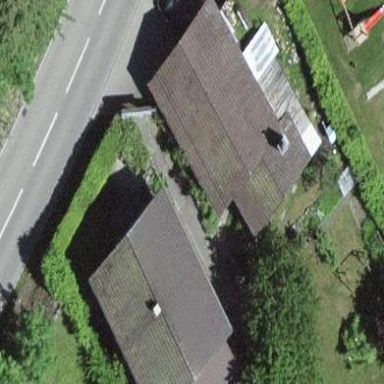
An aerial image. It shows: Garage.